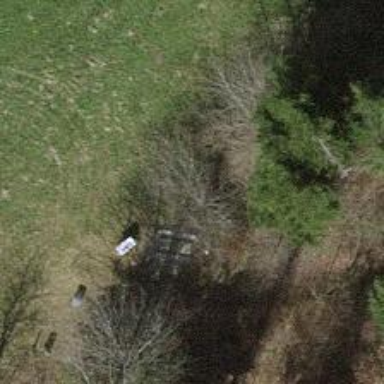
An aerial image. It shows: Picnic table located in leisure land area.